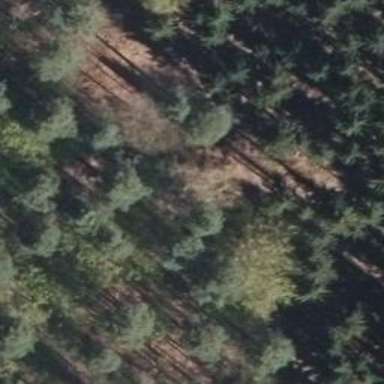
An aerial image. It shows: Hunting stand.